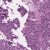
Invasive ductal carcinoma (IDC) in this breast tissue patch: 1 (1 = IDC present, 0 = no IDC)